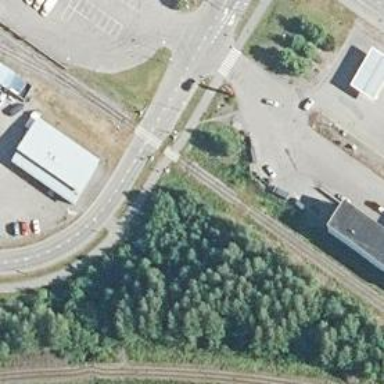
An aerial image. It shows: Light signal at railway crossing.